Question: I'm experimenting with a JQuery Mobile page that has a simple list set up:

When I click the list elements, they are highlighted and stored by id into a local array. Is there a simple (or not so simple) way to make the selected elements slide to the right off the screen and the rest of the elements collapse to fill the gaps?
Relevant code:
'''
var selectedItems = []; // This is updated as items are selected
var deleteButtonTapped = function() {
// code here
};
'''
Edit: If it is of any pertinence, in the actual implementation of the page, the items that I am populating the list with will be drawn from a database, so I will be able to reload the page and the deleted elements will no longer appear.
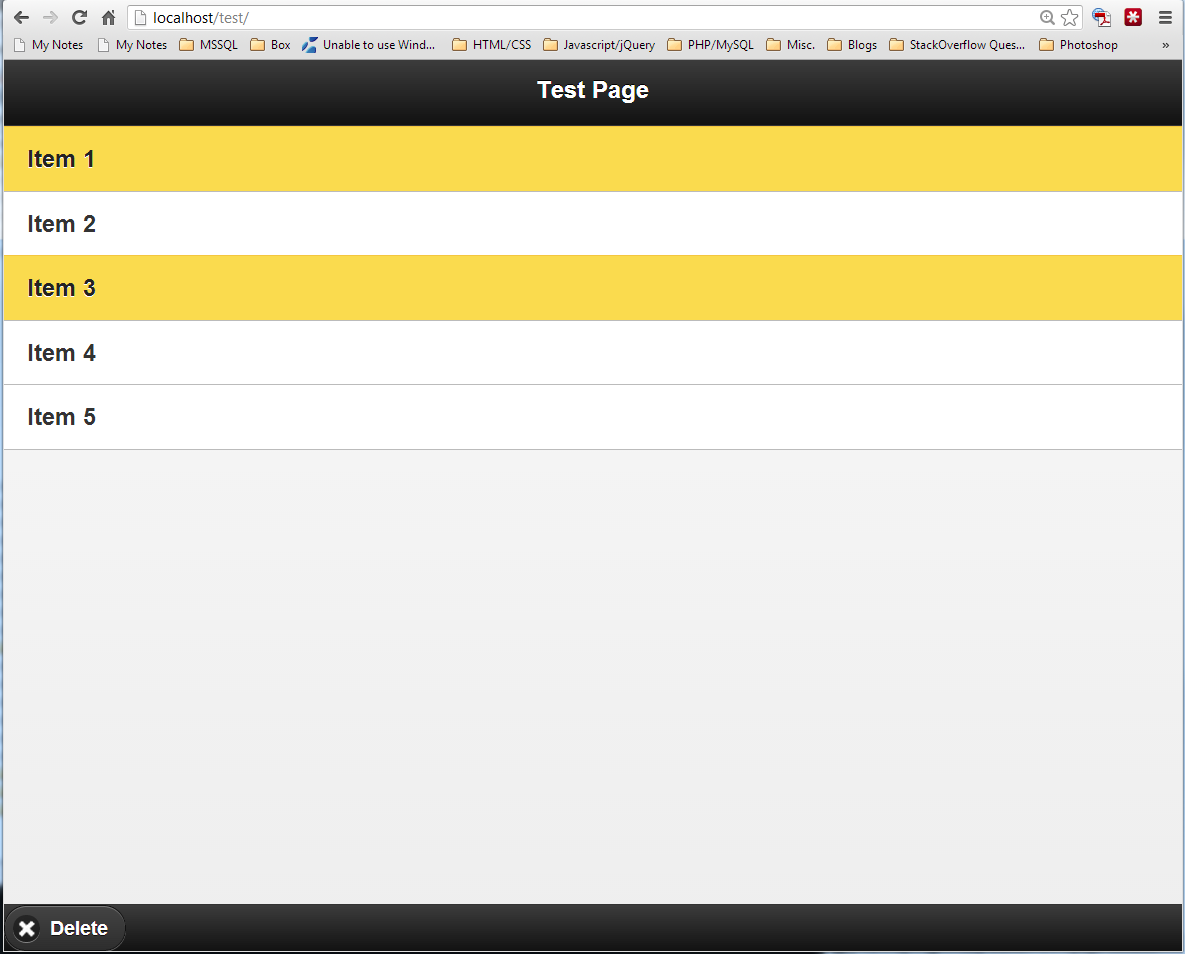
Answer: <URL> - This is close to what you are looking for...
using '.animate()'
EDIT: Adding code...
The '.animate()' function is saying, if the elements left property is 0, then move it to the right as many pixels as it is wide, then hiding it using the '.fadeOut()' function. This same formula can also be used to slide the element back into place if needed.
HTML
'''
<ul id="list" data-role="listview">
<li>Acura</li>
<li>Audi</li>
<li>BMW</li>
<li>Cadillac</li>
<li>Ferrari</li>
</ul>
<button id='btnDelete'>Delete</button>
'''
CSS
'''
.yellow{
background-color: yellow;
}
'''
jQuery
'''
$('#list li').click(function(){
$(this).addClass('yellow');
});
$('#btnDelete').click(function(){
$('.yellow').each(function(){
$(this).animate({ marginLeft: parseInt($(this).css('marginLeft'),10) === 0 ? $(this).outerWidth() : 0 }).fadeOut('fast');
});
});
'''